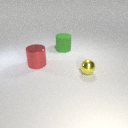
small yellow metal sphere in front of large red metal cylinder